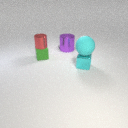
large purple metal cylinder behind small green rubber cube